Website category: sports
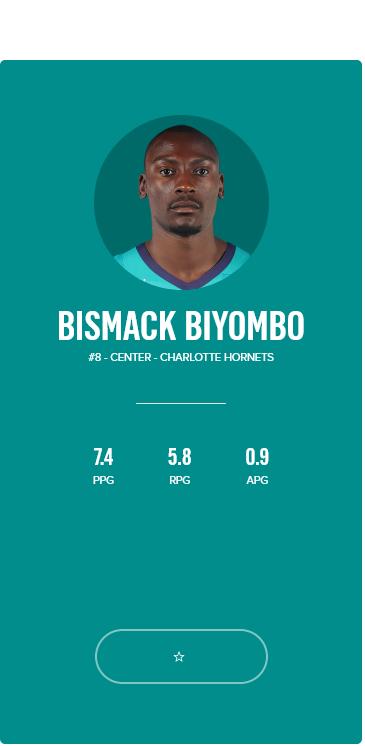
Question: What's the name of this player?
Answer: BISMACK BIYOMBO

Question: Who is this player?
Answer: BISMACK BIYOMBO

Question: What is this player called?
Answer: BISMACK BIYOMBO

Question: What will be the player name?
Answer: BISMACK BIYOMBO

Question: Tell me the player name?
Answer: BISMACK BIYOMBO

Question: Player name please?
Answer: BISMACK BIYOMBO

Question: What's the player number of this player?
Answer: #8

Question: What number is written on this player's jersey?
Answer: #8

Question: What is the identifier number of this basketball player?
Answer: #8

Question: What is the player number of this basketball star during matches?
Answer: #8

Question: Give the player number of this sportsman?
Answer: #8

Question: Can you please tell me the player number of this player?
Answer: #8

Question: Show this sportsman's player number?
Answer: #8

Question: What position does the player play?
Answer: CENTER

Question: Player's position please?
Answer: CENTER

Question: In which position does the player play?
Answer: CENTER

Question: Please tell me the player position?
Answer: CENTER

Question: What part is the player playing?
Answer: CENTER

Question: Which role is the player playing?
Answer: CENTER

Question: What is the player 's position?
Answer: CENTER

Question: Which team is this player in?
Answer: CHARLOTTE HORNETS

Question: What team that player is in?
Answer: CHARLOTTE HORNETS

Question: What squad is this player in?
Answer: CHARLOTTE HORNETS

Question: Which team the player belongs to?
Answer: CHARLOTTE HORNETS

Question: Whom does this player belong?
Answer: CHARLOTTE HORNETS

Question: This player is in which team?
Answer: CHARLOTTE HORNETS

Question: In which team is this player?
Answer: CHARLOTTE HORNETS

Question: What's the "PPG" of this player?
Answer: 7.4

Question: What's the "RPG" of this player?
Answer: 5.8

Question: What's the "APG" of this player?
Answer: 0.9

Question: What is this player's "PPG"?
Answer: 7.4

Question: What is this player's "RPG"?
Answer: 5.8

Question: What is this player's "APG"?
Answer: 0.9

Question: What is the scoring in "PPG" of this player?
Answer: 7.4

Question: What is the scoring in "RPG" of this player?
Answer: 5.8

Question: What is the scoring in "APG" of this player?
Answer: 0.9

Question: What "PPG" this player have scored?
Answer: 7.4

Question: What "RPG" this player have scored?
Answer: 5.8

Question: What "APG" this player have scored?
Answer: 0.9

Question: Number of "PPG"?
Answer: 7.4

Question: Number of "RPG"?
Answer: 5.8

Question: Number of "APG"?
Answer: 0.9

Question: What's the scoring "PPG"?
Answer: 7.4

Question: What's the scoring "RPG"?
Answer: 5.8

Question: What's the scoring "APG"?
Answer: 0.9